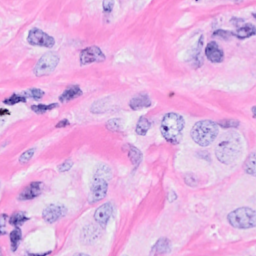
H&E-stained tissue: Breast